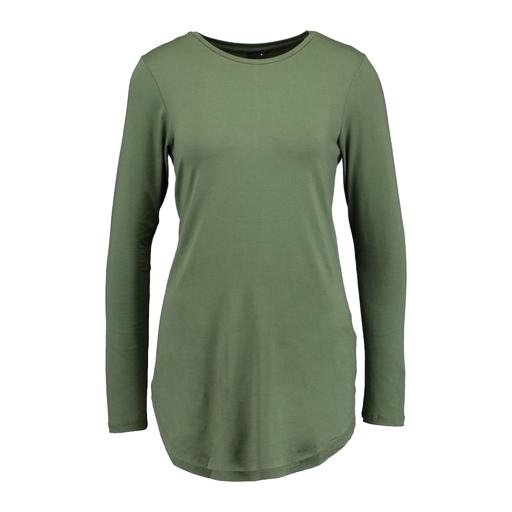
long t-shirt, green joy longline jersey tee, longline t-shirt, white background